Field crop: tomato
Growth stage: 1
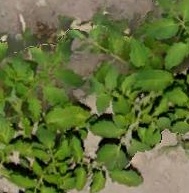
Species: tomato